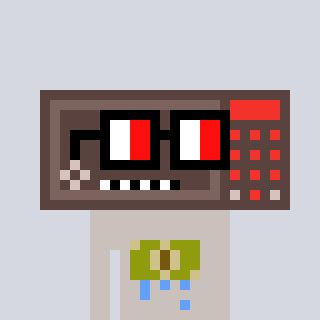
a pixel art character with square glasses with black frames and red eyes, a wallsafe-shaped head and a foggrey-colored body on a cool background